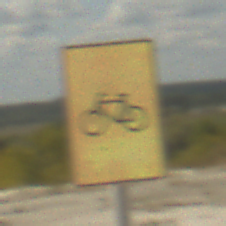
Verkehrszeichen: RadverkehrOhnePfeilsymbol
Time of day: Midday
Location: Outdoor (Beach)
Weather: PartlyCloudy
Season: NotSpecified
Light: Natural